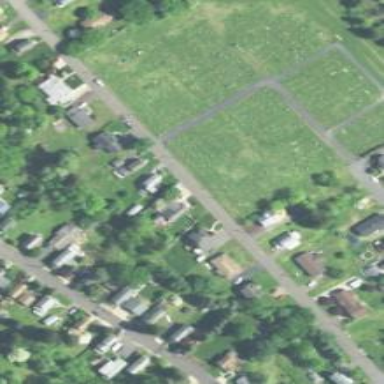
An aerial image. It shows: Cemetery.